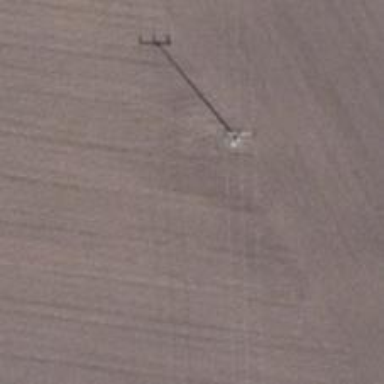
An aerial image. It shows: Power pole.